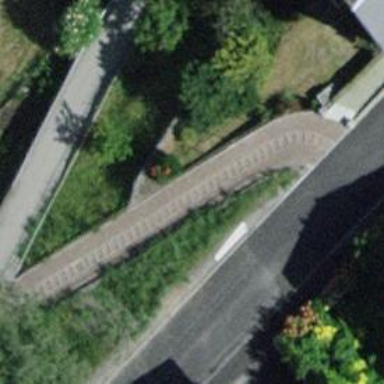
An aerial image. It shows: Footway with surface made of sett.